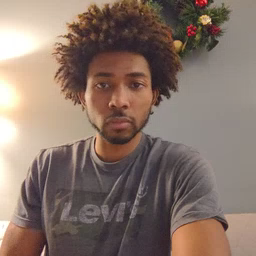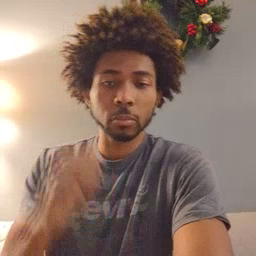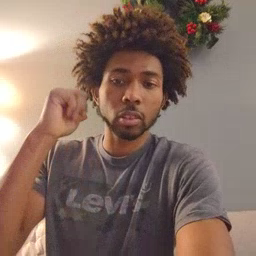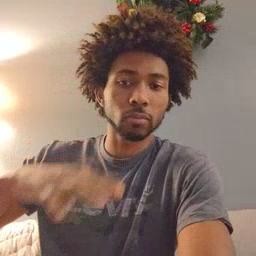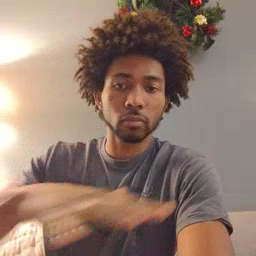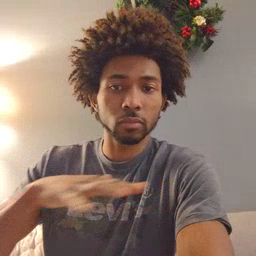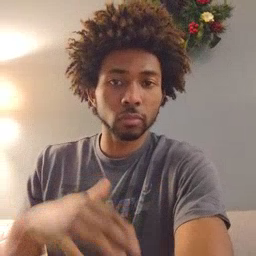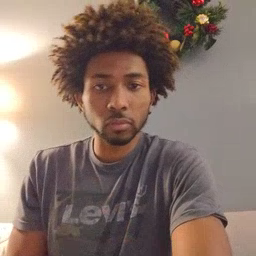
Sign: backyard